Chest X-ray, PA view. Patient: 30 years old, sex F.
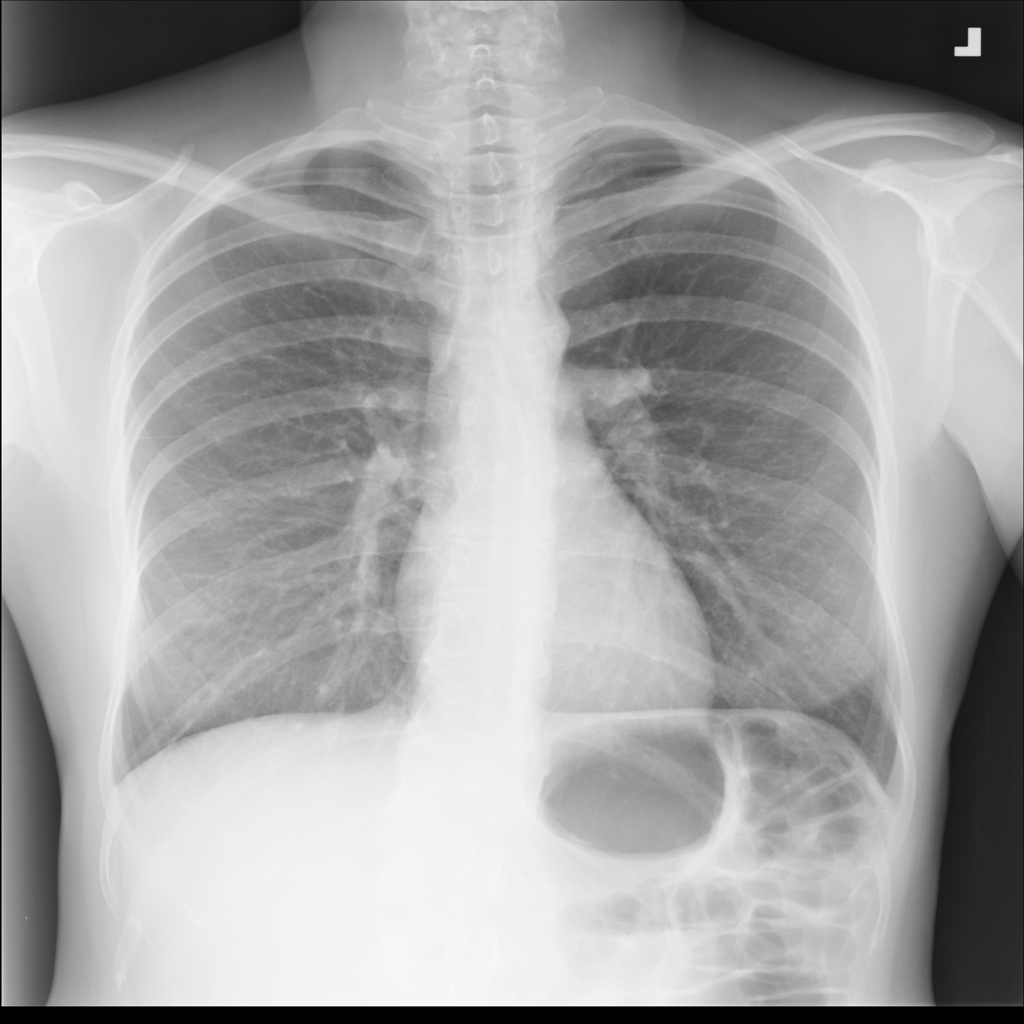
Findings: No Finding